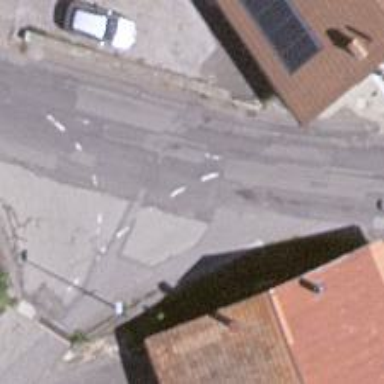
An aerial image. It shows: Tertiary road.